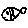
Label: fish